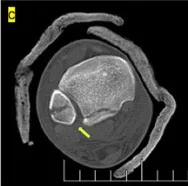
Post-manipulative radiographs show the anatomical alignment of the ankle mortise following closed reduction and external fixation. CT axial scans.
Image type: radiology (mri)